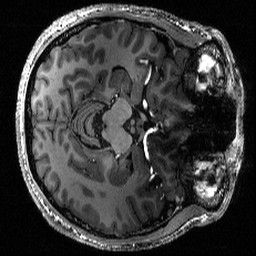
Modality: T1w
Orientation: axial
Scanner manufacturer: siemens
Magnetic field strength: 6.98 T
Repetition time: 2.5 s
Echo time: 0.00274 s